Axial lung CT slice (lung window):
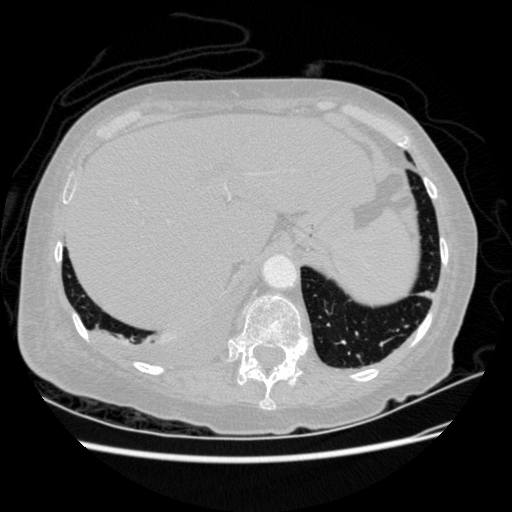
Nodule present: no